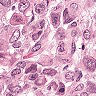
Metastatic tissue present: yes